What has changed from the first image to the second?
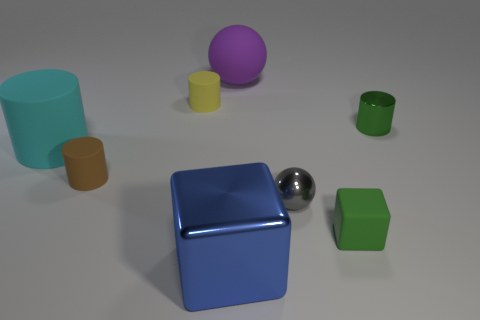
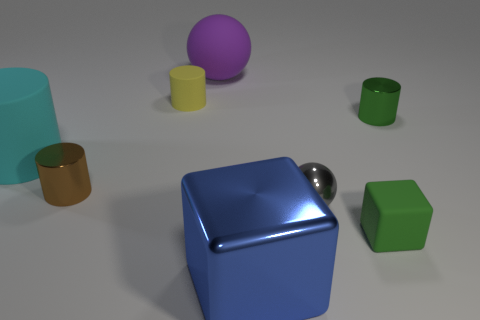
the small brown thing turned metallic
the small brown rubber cylinder in front of the tiny yellow rubber cylinder turned metallic
the tiny brown matte cylinder that is in front of the large cyan cylinder turned metallic